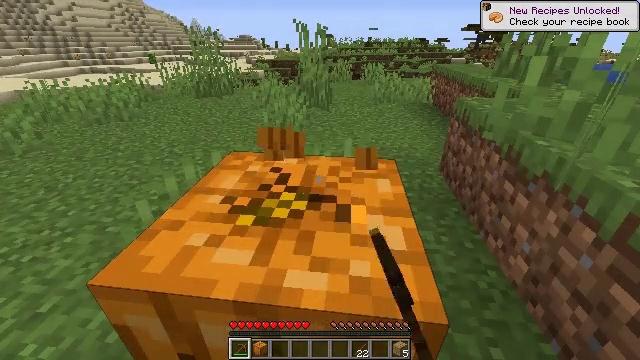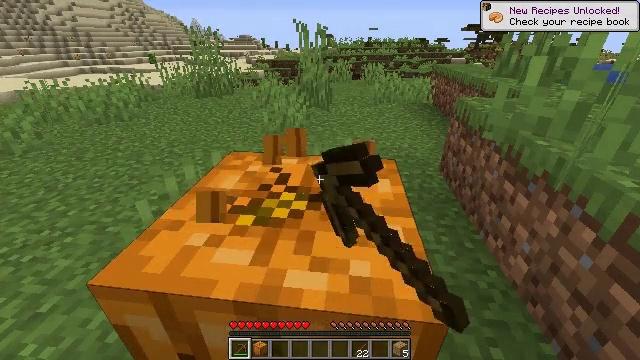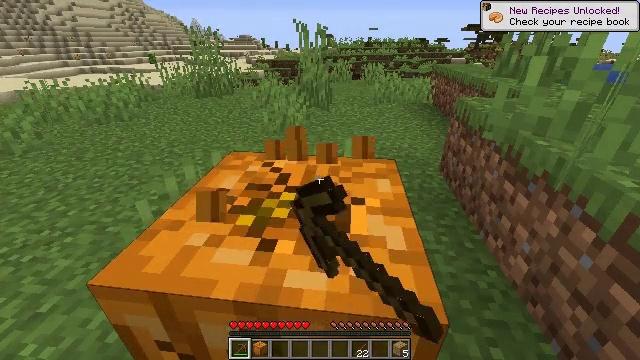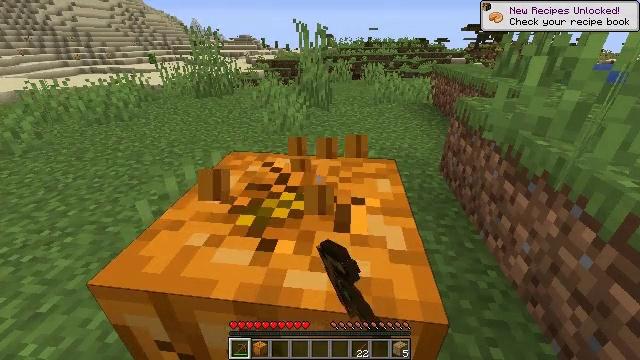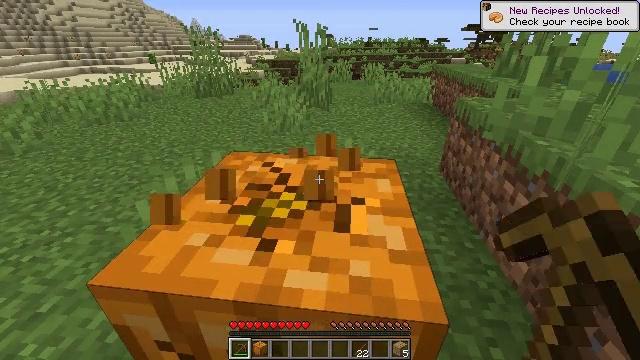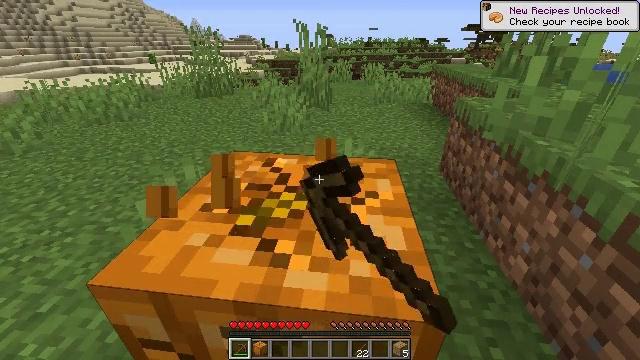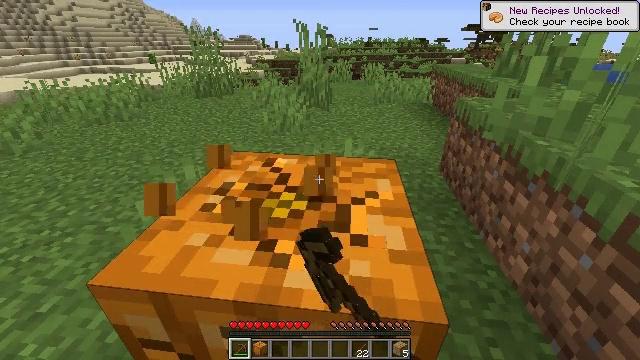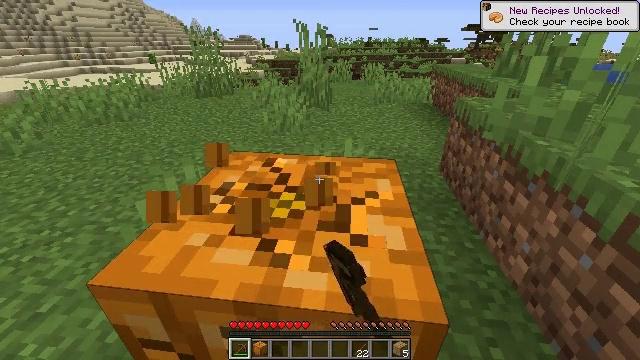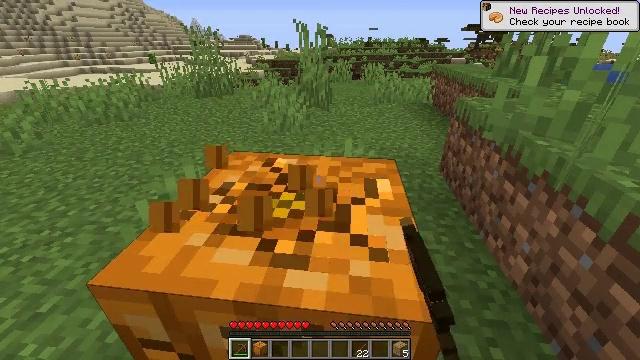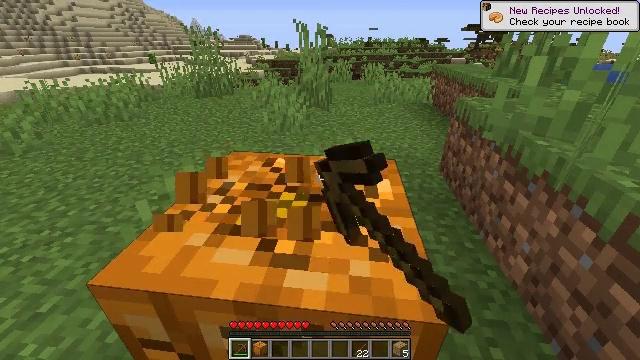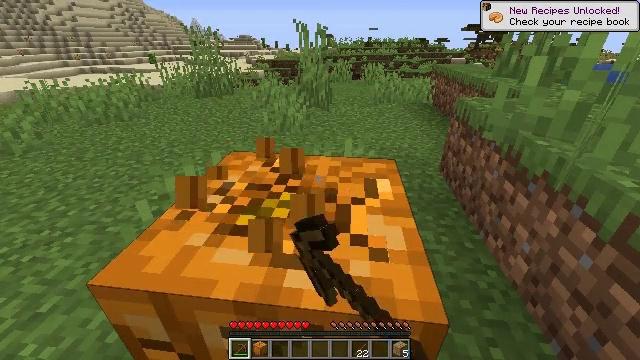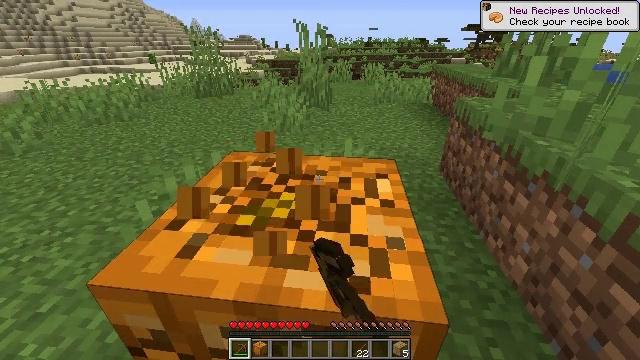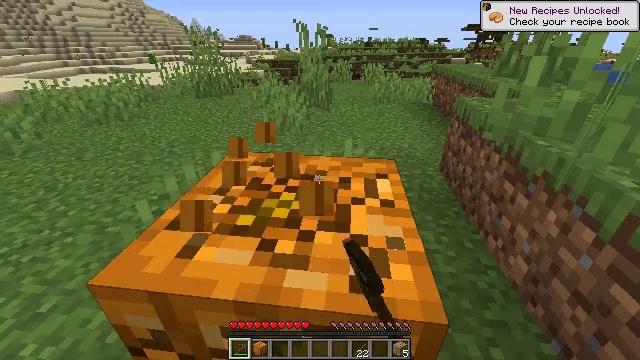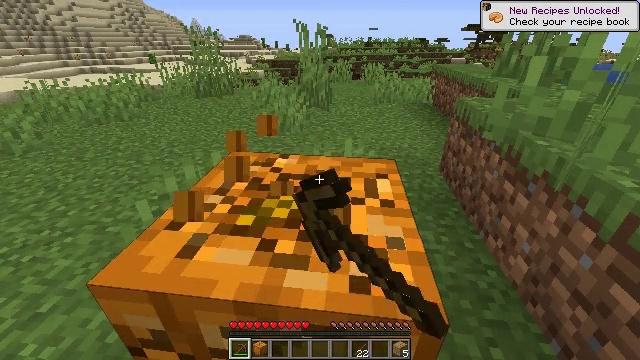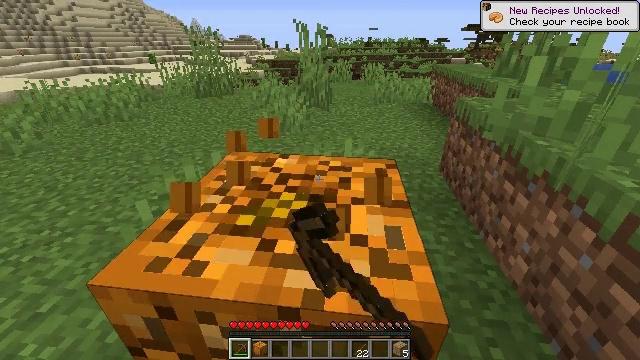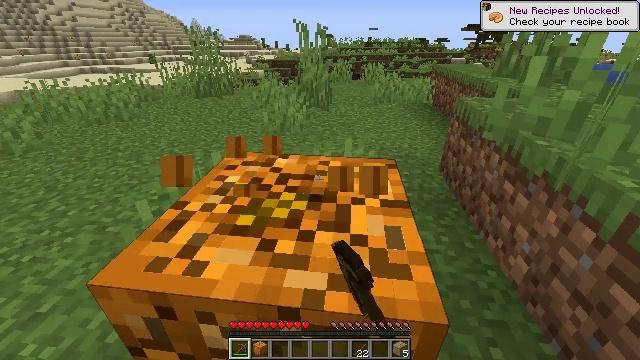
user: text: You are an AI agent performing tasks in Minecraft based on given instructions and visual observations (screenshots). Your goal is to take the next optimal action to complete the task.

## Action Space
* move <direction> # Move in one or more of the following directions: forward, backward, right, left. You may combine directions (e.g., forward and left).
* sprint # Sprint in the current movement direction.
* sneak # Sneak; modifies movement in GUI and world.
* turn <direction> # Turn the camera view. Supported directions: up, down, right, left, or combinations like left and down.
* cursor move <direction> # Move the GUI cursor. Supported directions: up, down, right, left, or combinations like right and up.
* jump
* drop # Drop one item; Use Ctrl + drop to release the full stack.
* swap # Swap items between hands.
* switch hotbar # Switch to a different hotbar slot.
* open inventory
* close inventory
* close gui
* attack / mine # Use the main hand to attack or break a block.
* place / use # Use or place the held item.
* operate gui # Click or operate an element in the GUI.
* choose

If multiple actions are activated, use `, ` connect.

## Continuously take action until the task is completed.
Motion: motion action
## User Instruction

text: Mine the pumpkin from the ground.
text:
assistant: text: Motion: attack / mine
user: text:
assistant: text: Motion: attack / mine
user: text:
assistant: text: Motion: attack / mine
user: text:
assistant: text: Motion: attack / mine
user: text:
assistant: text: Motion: attack / mine
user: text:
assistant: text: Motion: attack / mine
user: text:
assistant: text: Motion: attack / mine
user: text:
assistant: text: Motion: attack / mine
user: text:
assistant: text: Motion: attack / mine
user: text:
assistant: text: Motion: attack / mine
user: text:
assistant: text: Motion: attack / mine
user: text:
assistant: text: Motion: attack / mine
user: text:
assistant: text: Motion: attack / mine
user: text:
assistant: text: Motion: attack / mine
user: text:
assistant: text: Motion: attack / mine
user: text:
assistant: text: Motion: attack / mine
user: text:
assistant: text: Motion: attack / mine
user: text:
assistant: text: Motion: attack / mine
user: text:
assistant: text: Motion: attack / mine
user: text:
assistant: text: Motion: attack / mine
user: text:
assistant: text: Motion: attack / mine
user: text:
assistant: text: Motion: no_op
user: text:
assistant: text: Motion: no_op
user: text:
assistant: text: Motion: no_op
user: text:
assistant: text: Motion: no_op
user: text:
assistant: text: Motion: no_op
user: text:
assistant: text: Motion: no_op
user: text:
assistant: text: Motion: turn left
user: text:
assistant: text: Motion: move forward, turn left
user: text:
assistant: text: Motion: move forward, turn left